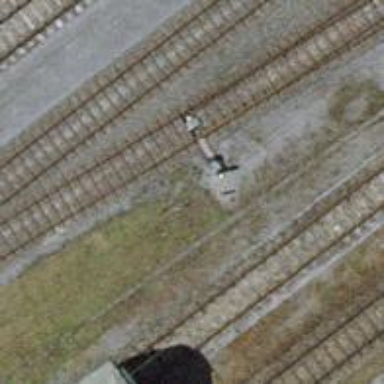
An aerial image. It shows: Yard with single rail track. The railway track is electrified with contact line for service purposes.